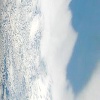
Label: cloud